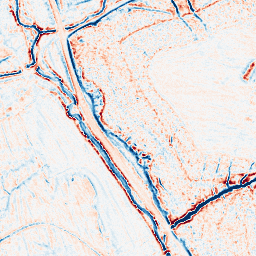
Category: edge_preserving
Decomposition family: bilateral
Decomposition parameters: d: 9
sigma_color: 50
sigma_space: 150
Upsampling method: bicubic
Upsampling parameters: scale: 4
Upsampling scale: 4